Question:
When I drag a textfield onto the screen it resizes to fit the entire screen.
I've worked with textfields before, so I am wondering why it is doing this now, and how to make it smaller.
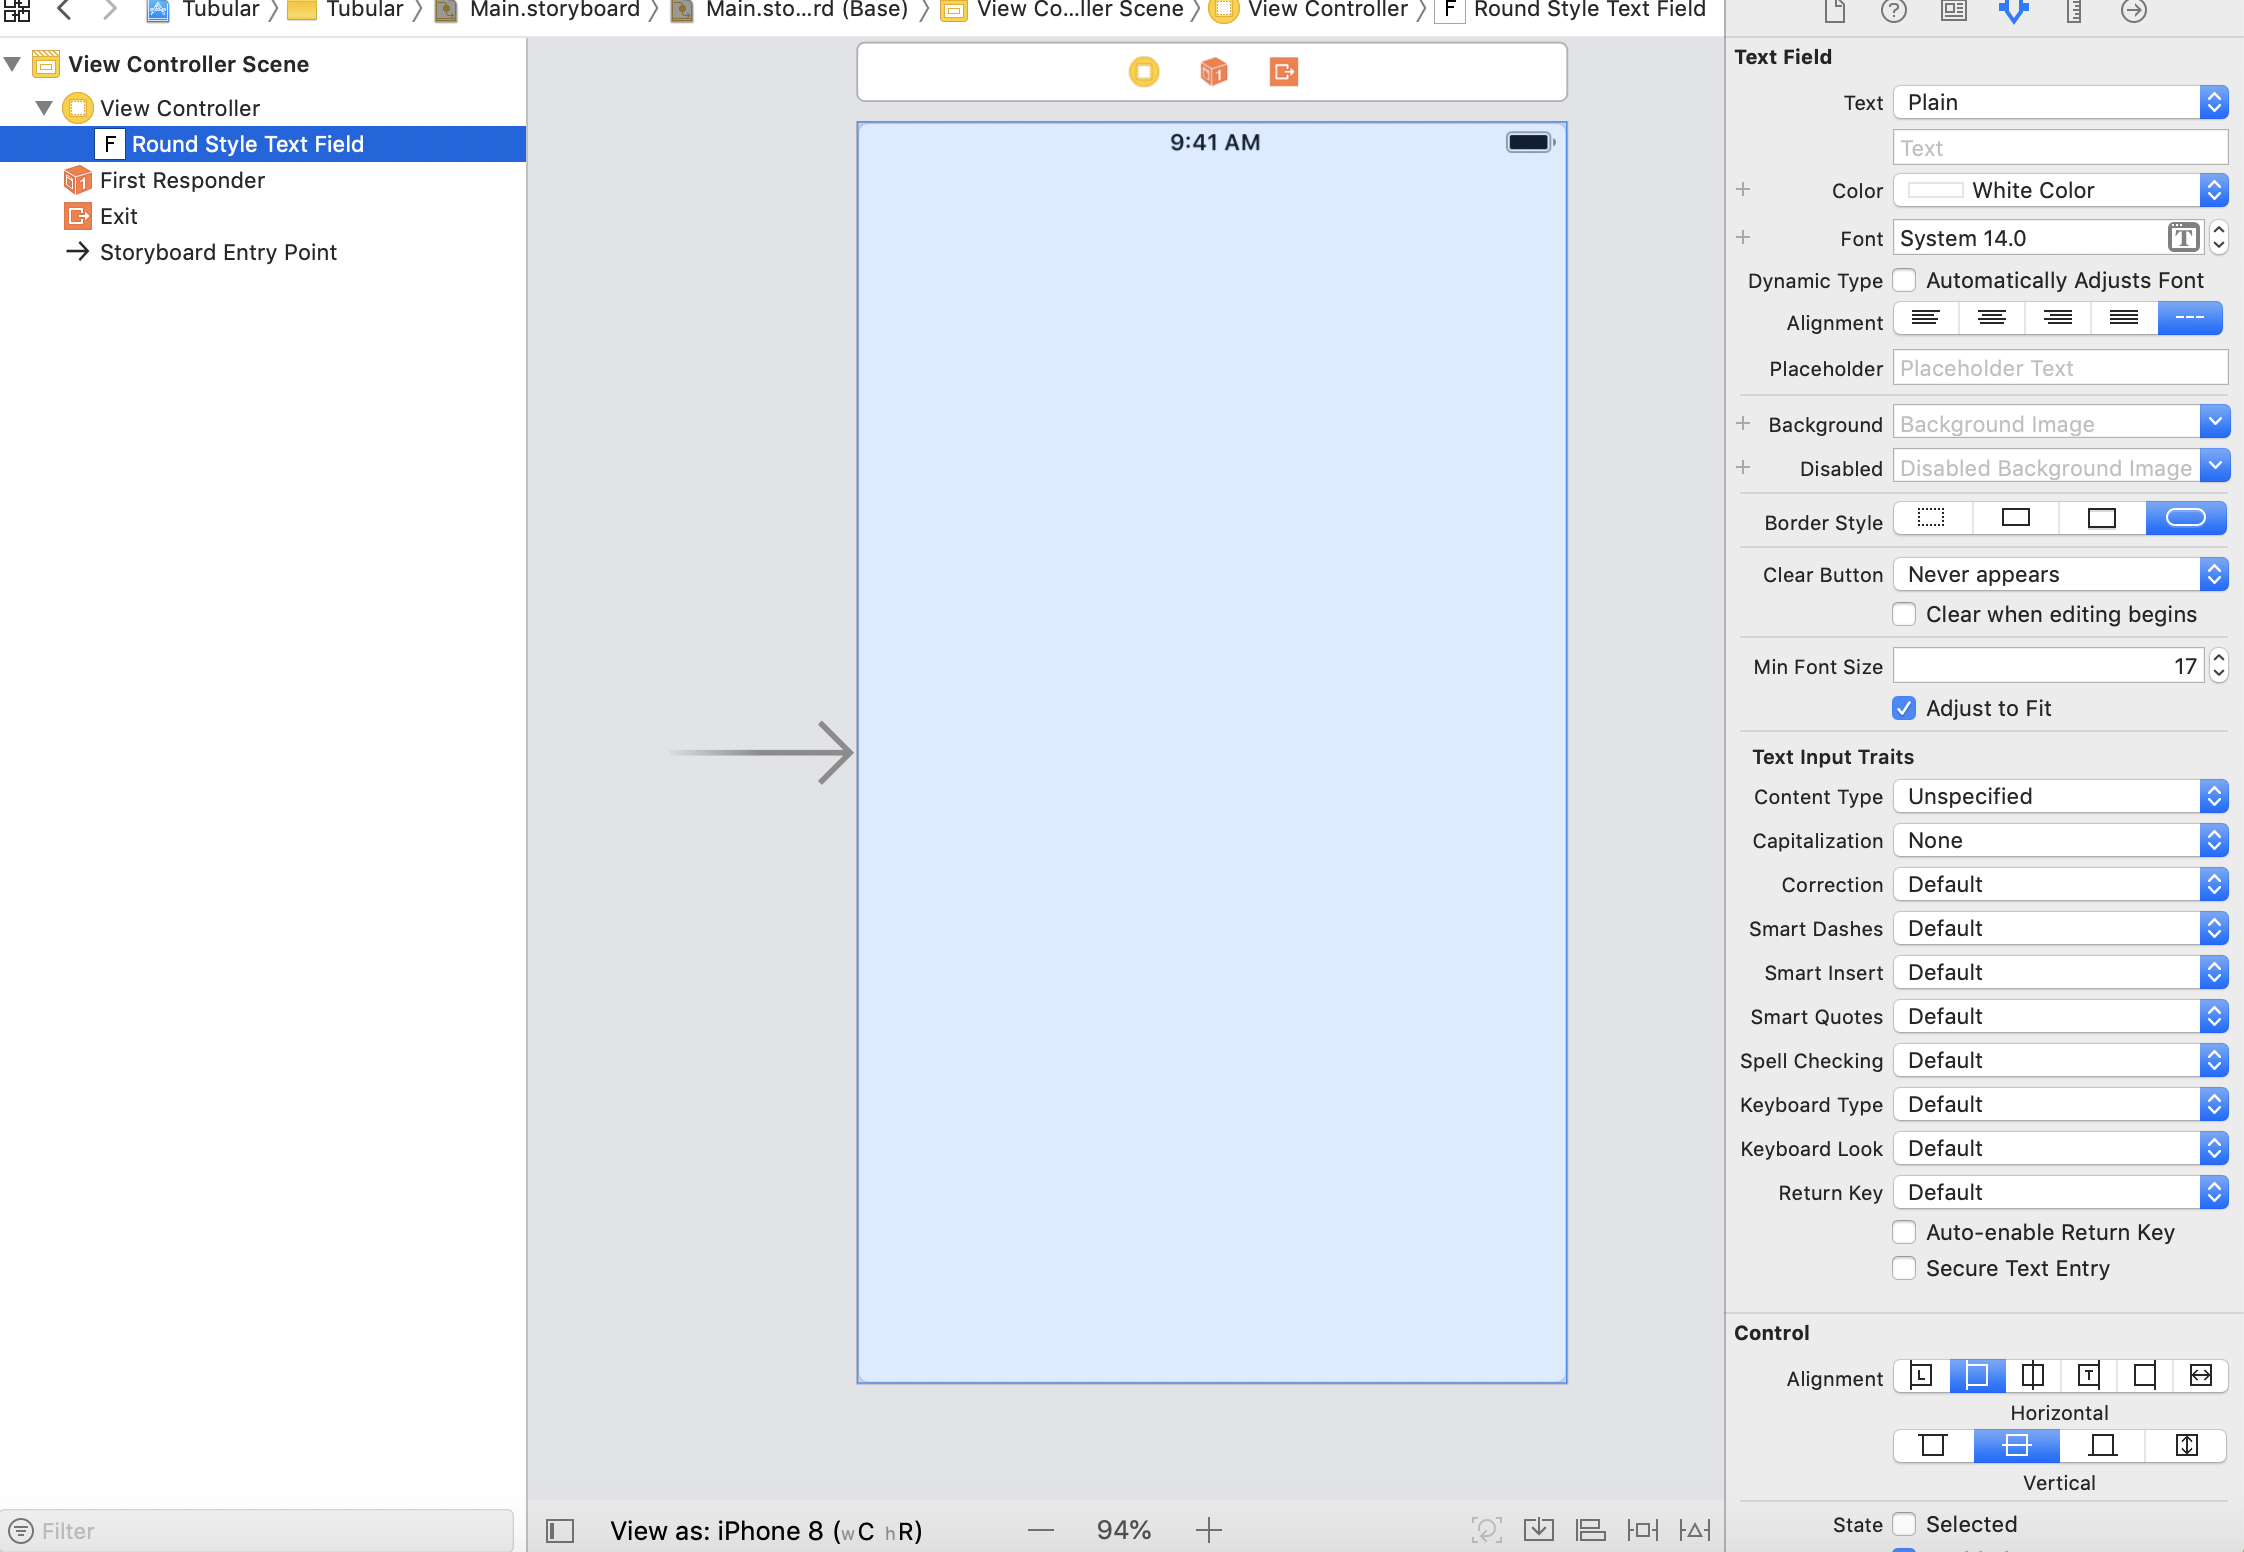
Answer: You are placing it directly on the ViewController not in a view. Add a view onto your ViewController and then add the textfield on to the view you just added.
<URL>